Question: I need to create an outline like this dynamically:

Not for a CCSprite, but for multiple animated CCSprites united in one CCNode. I'm thinking about:
1. copying CCNode's content to a texture (like canvasBitmapData.draw(sourceDisplayObject) in AS3)
2. creating CCSprite with the resulting texture
3. tinting the sprite to outline color and scaling it up a bit
4. placing the sprite behind other sprites in the node
I have no idea how to perform step 1. And maybe it is faster to draw "<URL>" around the texture's opaque pixels instead of tint-scale in step 3?
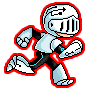
Answer: I totally forgot to post an answer for this question. Here's the code for a very smooth stroke. It's not fast but worked great for a couple of big sprites on the first iPad.
The idea is to draw tiny colored and blurred balls around the sprite and place them onto their own texture. It can be used both for CCNode and CCSprite. The code also shifts anchor points because the resulting sprites will have a bit larger width and height.
Resulting outline (body and 2 hands, about 0.3s on iPad1):

White balls examples:
- <URL>
CCNode category, for Cocos2d-iPhone 2.1:
'''
@implementation CCNode (Outline)
- (CCSprite*) outline
{
return [self outlineRect:CGRectMake(0, 0, self.contentSize.width, self.contentSize.height)];
}
- (CCSprite*) outlineRect:(CGRect)rect
{
NSInteger gap = dscale(4);
CGPoint positionShift = ccp(gap - rect.origin.x, gap - rect.origin.y);
CGSize canvasSize = CGSizeMake(rect.size.width + gap * 2, rect.size.height + gap * 2);
CCRenderTexture* renderedSpriteTexture = [self renderTextureFrom:self shiftedFor:positionShift onCanvasSized:canvasSize];
CGSize textureSize = renderedSpriteTexture.sprite.contentSize;
CGSize textureSizeInPixels = renderedSpriteTexture.sprite.texture.contentSizeInPixels;
NSInteger bitsPerComponent = 8;
NSInteger bytesPerPixel = (bitsPerComponent * 4) / 8;
NSInteger bytesPerRow = bytesPerPixel * textureSizeInPixels.width;
NSInteger myDataLength = bytesPerRow * textureSizeInPixels.height;
NSMutableData* buffer = [[NSMutableData alloc] initWithCapacity:myDataLength];
Byte* bytes = (Byte*)[buffer mutableBytes];
[renderedSpriteTexture begin];
glReadPixels(0, 0, textureSizeInPixels.width, textureSizeInPixels.height, GL_RGBA, GL_UNSIGNED_BYTE, bytes);
[renderedSpriteTexture end];
//SEE ATTACHMENT TO GET THE FILES
NSString* spriteFrameName;
if (IS_IPAD) spriteFrameName = (CC_CONTENT_SCALE_FACTOR() == 1) ? @"10f.png" : @"20f.png";
else spriteFrameName = (CC_CONTENT_SCALE_FACTOR() == 1) ? @"5f.png" : @"10f.png";
CCSprite* circle = [CCSprite spriteWithSpriteFrameName:spriteFrameName];
circle.anchorPoint = ccp(0.48, 0.48);
float retinaScale = (CC_CONTENT_SCALE_FACTOR() == 1) ? 1.0 : 0.5;
CCRenderTexture* strokeTexture = [CCRenderTexture renderTextureWithWidth:textureSize.width height:textureSize.height pixelFormat:kCCTexture2DPixelFormat_RGBA8888];
[strokeTexture beginWithClear:0 g:0 b:0 a:0];
for (NSInteger x = 0; x < textureSizeInPixels.width; x++)
{
for (NSInteger y = 0; y < textureSizeInPixels.height; y++)
{
NSInteger idx = y * bytesPerRow + x * bytesPerPixel + 3;
NSInteger w = 1;
if (bytes[idx] <= 254)
{
BOOL shouldBeStroked = NO;
for (NSInteger nx = -w; nx <= w; nx++)
{
for (NSInteger ny = -w; ny <= w; ny++)
{
if (x + nx < 0 || y + ny < 0 || x + nx >= textureSizeInPixels.width || y + ny >= textureSizeInPixels.height)
continue;
if (bytes[idx + nx * bytesPerPixel + ny * bytesPerRow] == 255)
{
shouldBeStroked = YES;
break;
}
}
}
if (shouldBeStroked == YES)
{
circle.position = ccp(x * retinaScale, y * retinaScale);
[circle visit];
}
}
}
}
[strokeTexture end];
CCSprite* resultSprite = [CCSprite spriteWithTexture:strokeTexture.sprite.texture];
[resultSprite.texture setAntiAliasTexParameters];
resultSprite.flipY = YES;
if ([self isKindOfClass:[CCSprite class]]) {
CGPoint oldAnchorInPixels = ccp(roundf(self.contentSize.width * self.anchorPoint.x), roundf(self.contentSize.height * self.anchorPoint.y));
resultSprite.anchorPoint = ccp((oldAnchorInPixels.x + gap) / resultSprite.contentSize.width, (oldAnchorInPixels.y + gap) / resultSprite.contentSize.height);
resultSprite.position = self.position;
} else { //CCNode
resultSprite.anchorPoint = CGPointZero;
resultSprite.position = ccpAdd(self.position, ccp(rect.origin.x - gap, rect.origin.y - gap));
}
return resultSprite;
}
- (CCRenderTexture*) renderTextureFrom:(CCNode*)node shiftedFor:(CGPoint)posShift onCanvasSized:(CGSize)size
{
SoftAssertion(!CGSizeEqualToSize(size, CGSizeZero), @"node has zero size");
BOOL isSprite = [node isMemberOfClass:[CCSprite class]];
CGPoint apSave = node.anchorPoint;
CGPoint posSave = node.position;
BOOL wasVisible = node.visible;
CCRenderTexture* rtx = [CCRenderTexture renderTextureWithWidth:size.width
height:size.height
pixelFormat:kCCTexture2DPixelFormat_RGBA8888];
[rtx beginWithClear:0 g:0 b:0 a:0];
node.anchorPoint = CGPointZero;
node.position = posShift;
node.visible = YES;
if (isSprite) [node visit];
else [[self cloneCCNode:node] visit];
node.anchorPoint = apSave;
node.position = posSave;
node.visible = wasVisible;
[rtx end];
return rtx;
}
- (CCNode*) cloneCCNode:(CCNode*)source
{
CCNode* clone = [CCNode node];
void (^copyCCNodeProperties)(CCNode*, CCNode*) = ^(CCNode* source, CCNode* clone)
{
clone.visible = source.visible;
clone.rotation = source.rotation;
clone.position = source.position;
clone.anchorPoint = source.anchorPoint;
clone.zOrder = source.zOrder;
clone.tag = source.tag;
};
for (CCNode* srcSubnode in source.children) {
CCNode* subNode;
if ([srcSubnode isMemberOfClass:[CCSprite class]]) {
CCSprite* srcSprite = (CCSprite*)srcSubnode;
subNode = [CCSprite spriteWithTexture:srcSprite.texture];
CCSprite* subSprite = (CCSprite*)subNode;
subSprite.flipX = srcSprite.flipX;
subSprite.flipY = srcSprite.flipY;
subSprite.displayFrame = srcSprite.displayFrame;
subSprite.opacity = srcSprite.opacity;
}
else if ([srcSubnode isMemberOfClass:[CCLabelTTF class]]) {
CCLabelTTF* srcLabel = (CCLabelTTF*)srcSubnode;
subNode = [CCLabelTTF labelWithString:srcLabel.string fontName:srcLabel.fontName fontSize:srcLabel.fontSize dimensions:srcLabel.dimensions hAlignment:srcLabel.horizontalAlignment vAlignment:srcLabel.verticalAlignment];
CCSprite* subLabel = (CCSprite*)subNode;
subLabel.flipX = srcLabel.flipX;
subLabel.flipY = srcLabel.flipY;
subLabel.color = srcLabel.color;
}
else {
subNode = [self cloneCCNode:srcSubnode];
}
copyCCNodeProperties(srcSubnode, subNode);
[clone addChild:subNode];
}
copyCCNodeProperties(source, clone);
return clone;
}
'''